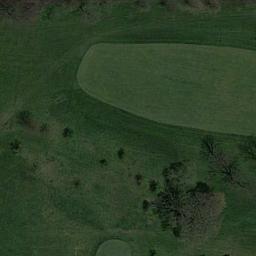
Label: golf_course